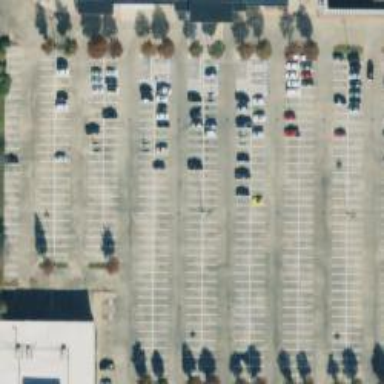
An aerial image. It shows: Parking space is available.